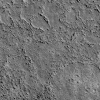
Atmospheric dust classification: not_dusty